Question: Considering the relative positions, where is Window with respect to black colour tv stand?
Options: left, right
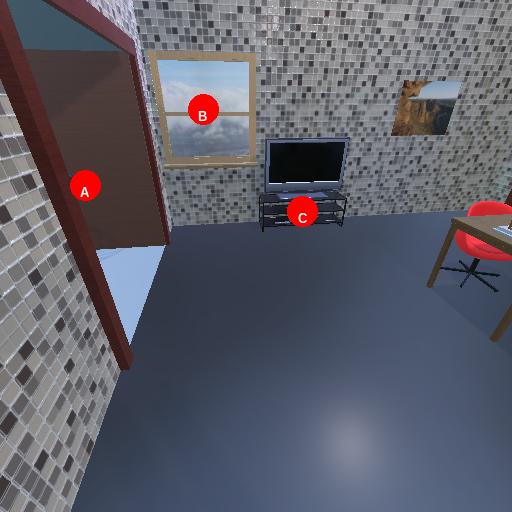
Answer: left